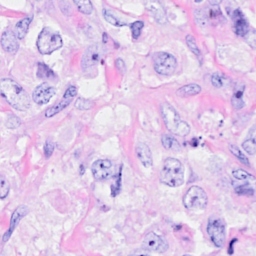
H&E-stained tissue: Breast